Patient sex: M
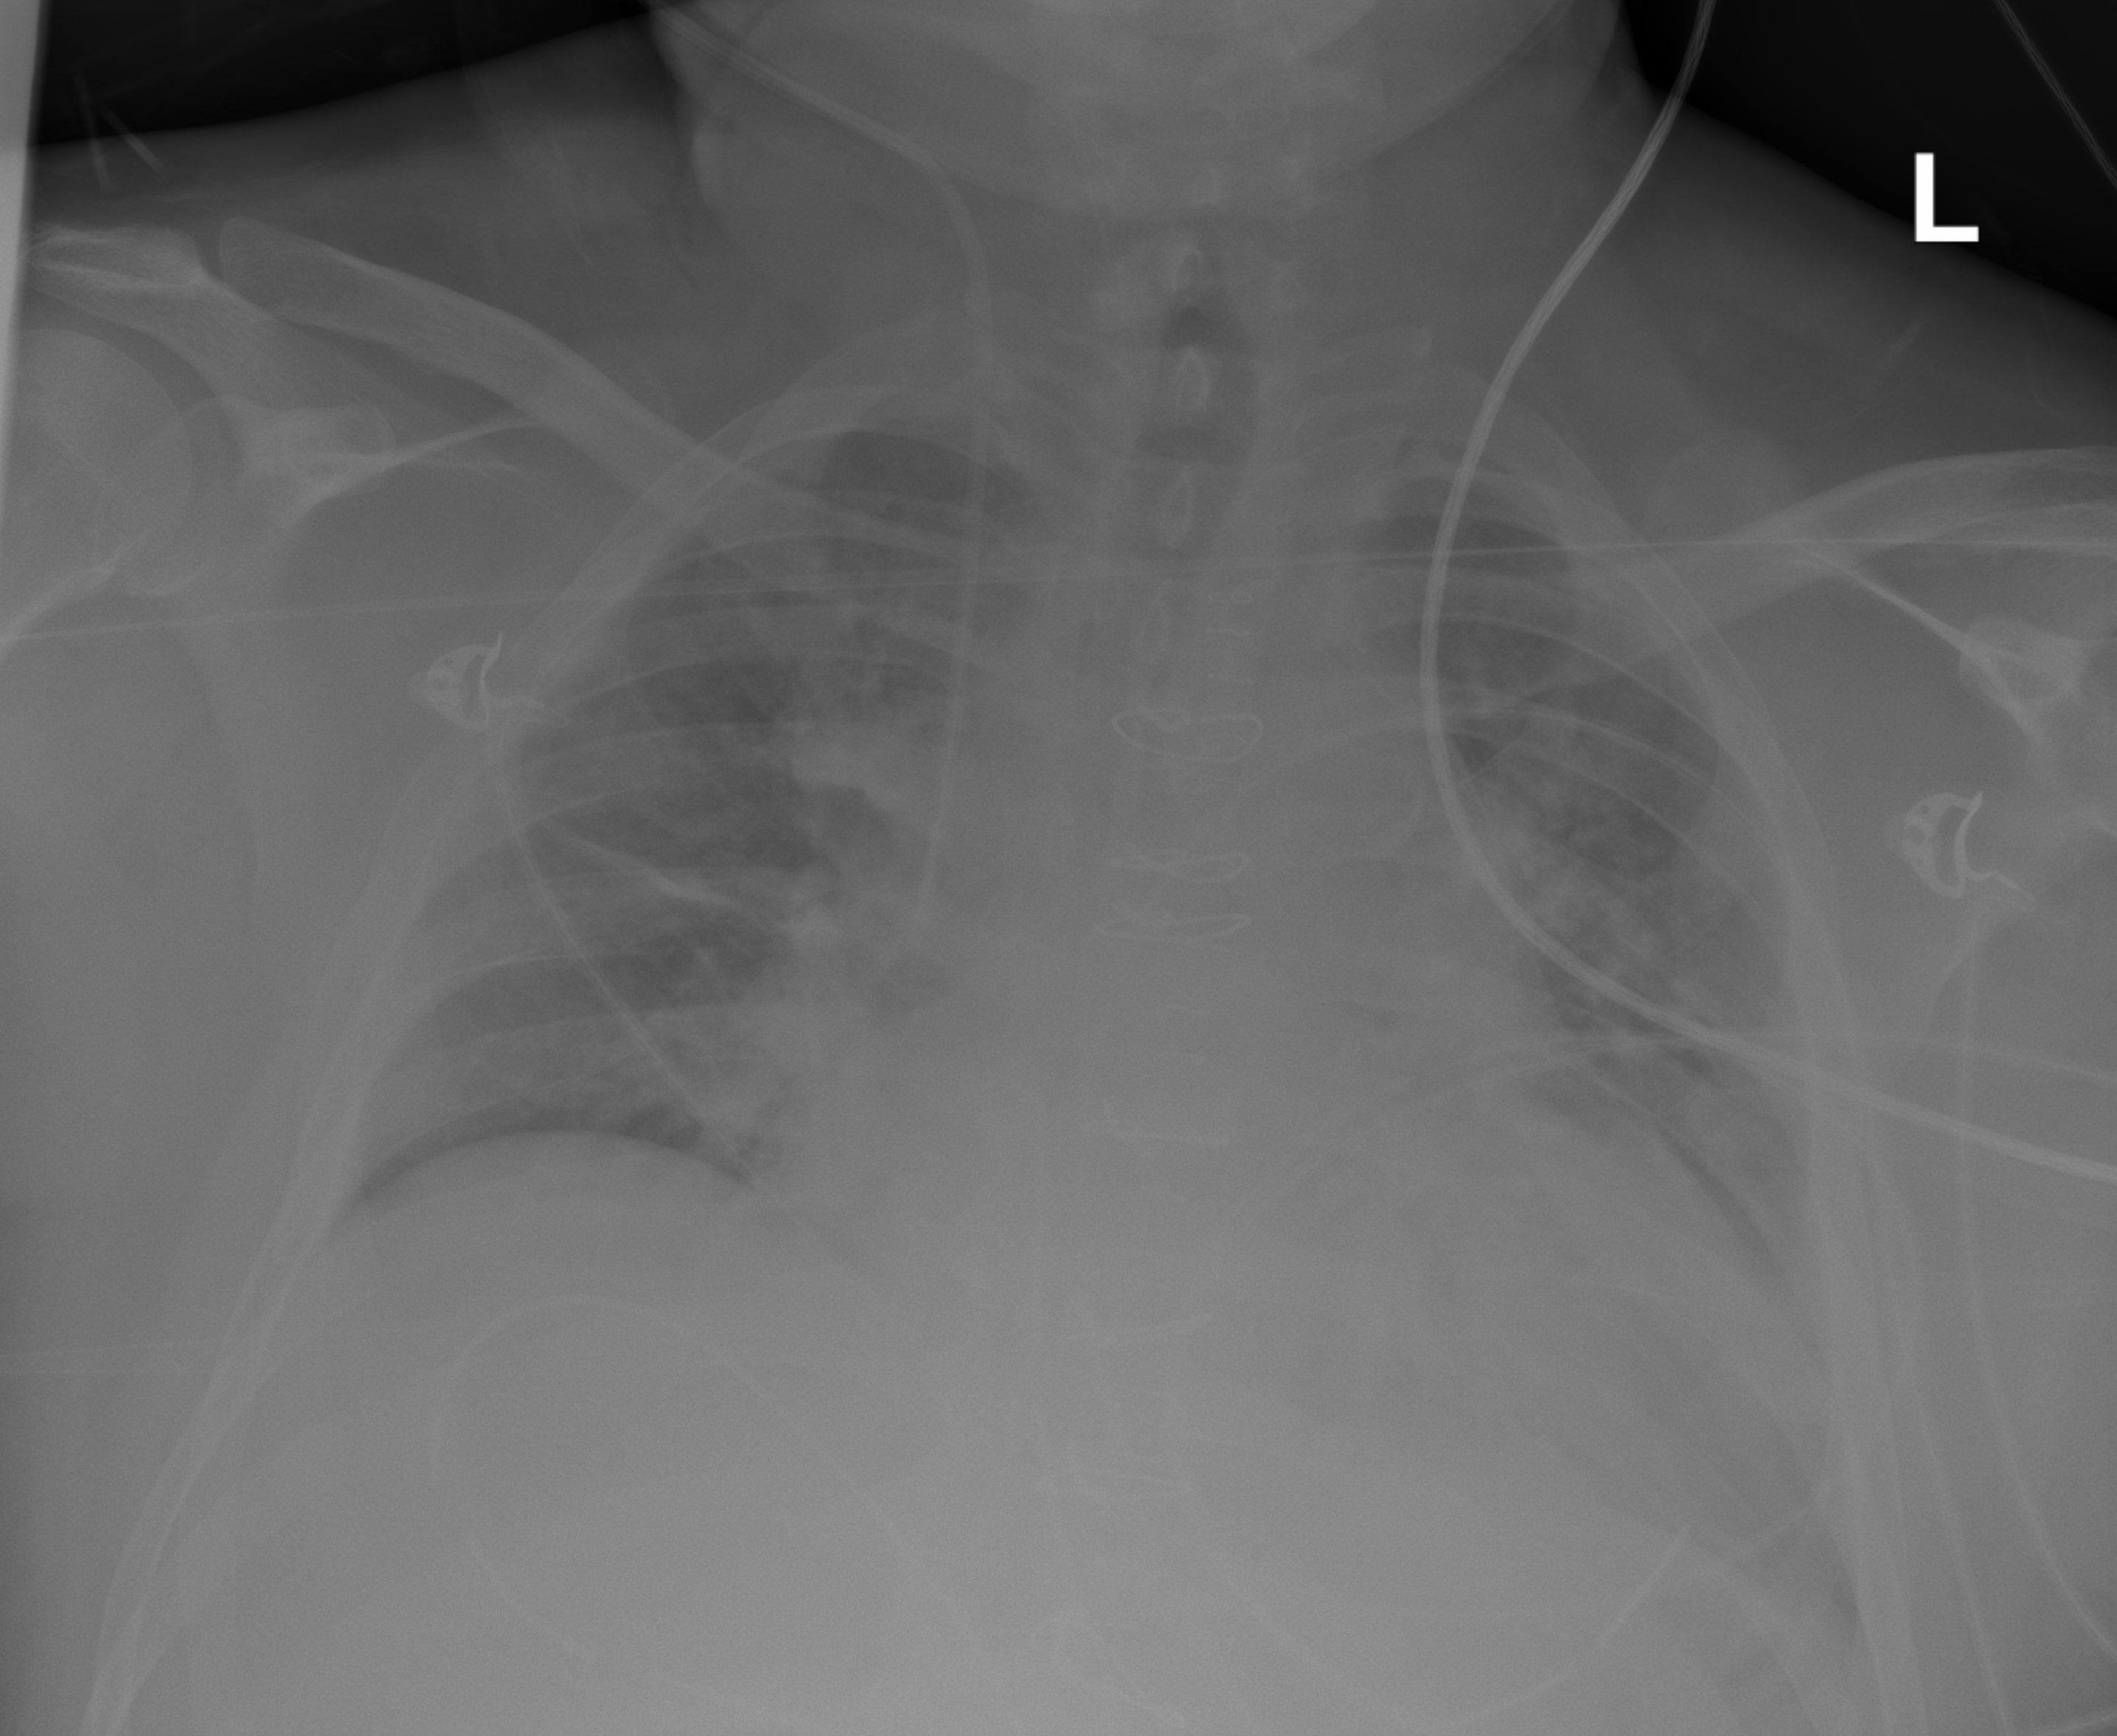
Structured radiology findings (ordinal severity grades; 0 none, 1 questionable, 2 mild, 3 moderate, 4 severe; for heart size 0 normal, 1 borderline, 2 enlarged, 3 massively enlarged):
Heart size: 2
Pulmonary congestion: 2
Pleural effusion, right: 0
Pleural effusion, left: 0
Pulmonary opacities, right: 0
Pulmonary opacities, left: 0
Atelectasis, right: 2
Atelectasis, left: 0